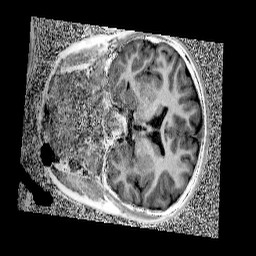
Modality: UNIT1
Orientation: coronal
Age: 11
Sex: male
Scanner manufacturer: siemens
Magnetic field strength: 3 T
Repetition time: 4 s
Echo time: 0.00299 s